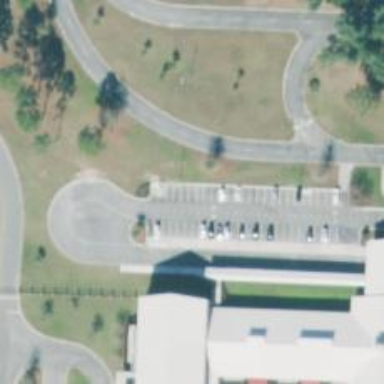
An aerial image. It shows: Parking space is available.